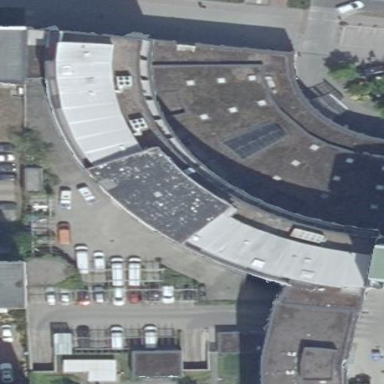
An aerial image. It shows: Part of building with flat gray roof made of tar paper. The building itself is light gray in color.